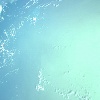
Label: water